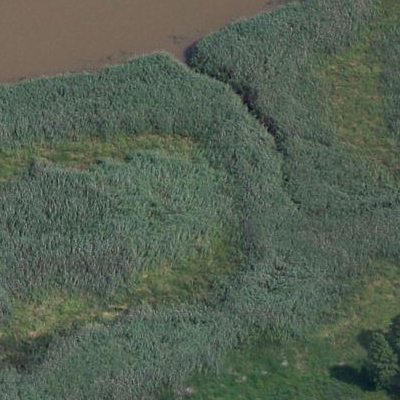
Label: Grass